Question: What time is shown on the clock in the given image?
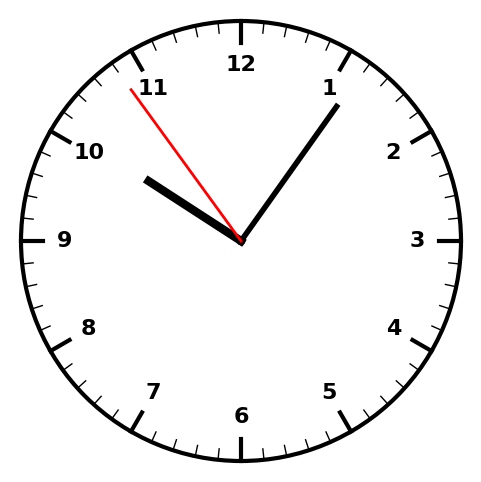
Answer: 10:05:54